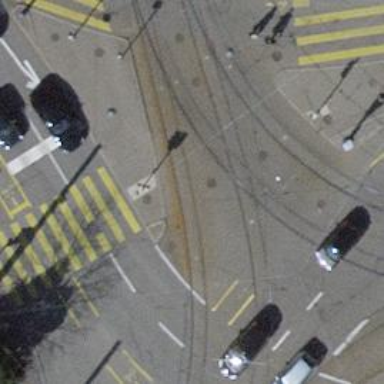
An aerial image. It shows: Kerb barrier.